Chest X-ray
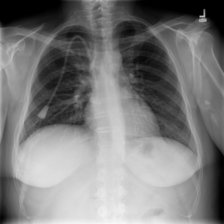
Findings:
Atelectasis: negative
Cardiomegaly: negative
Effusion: negative
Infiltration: negative
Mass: negative
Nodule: positive
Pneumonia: negative
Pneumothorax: negative
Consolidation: negative
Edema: negative
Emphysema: negative
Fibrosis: negative
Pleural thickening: negative
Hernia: negative